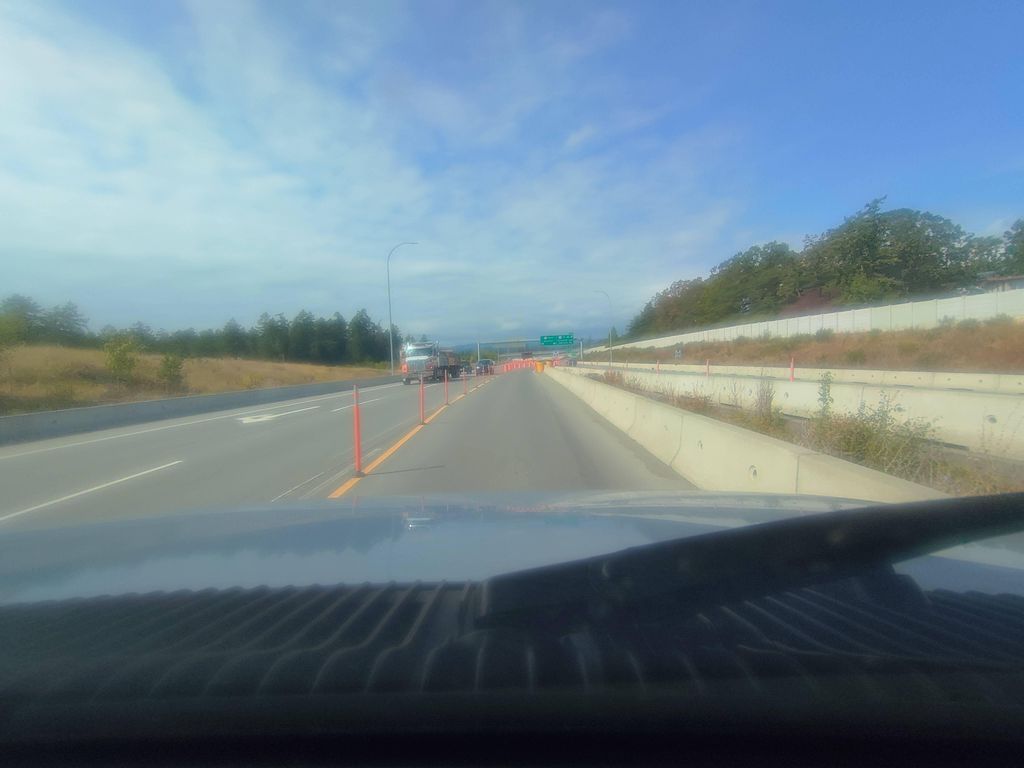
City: victoria